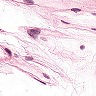
Metastatic tissue present: no